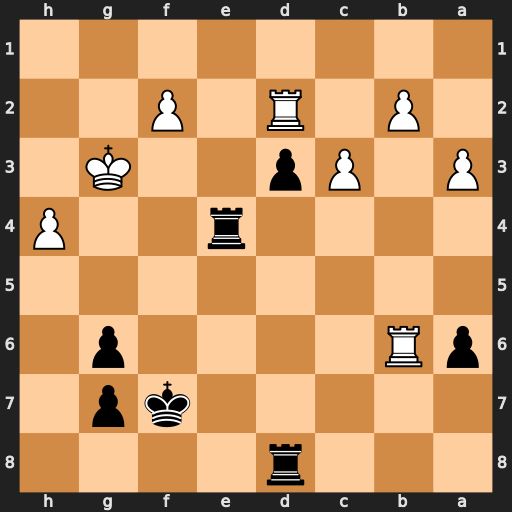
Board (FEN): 3r4/5kp1/pR4p1/8/4r2P/P1Pp2K1/1P1R1P2/8
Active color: b
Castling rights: -
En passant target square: -
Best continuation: Re2 Rd1 d2